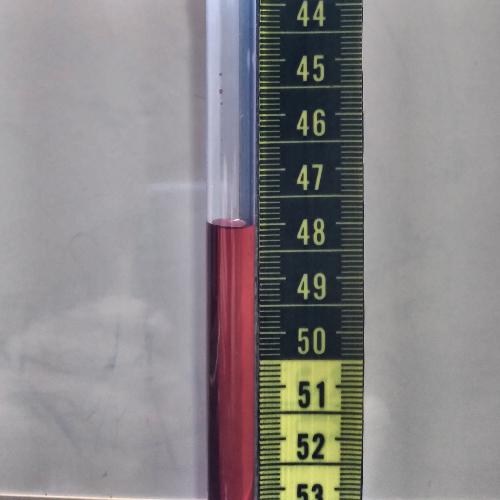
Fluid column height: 48.0 cm